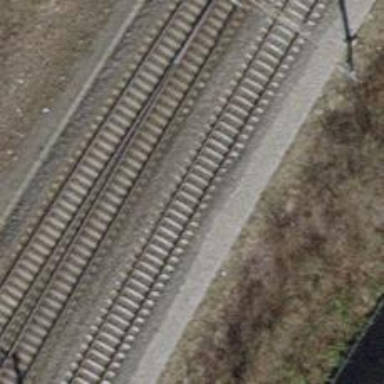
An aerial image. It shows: Single-track electrified railway with contact line.